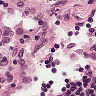
Metastatic tissue present: no